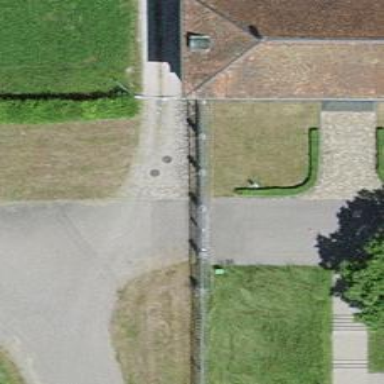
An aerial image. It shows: Gate.